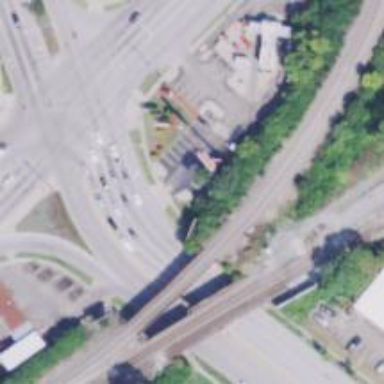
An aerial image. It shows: Railway signal.